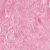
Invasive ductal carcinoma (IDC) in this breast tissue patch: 0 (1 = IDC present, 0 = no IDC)